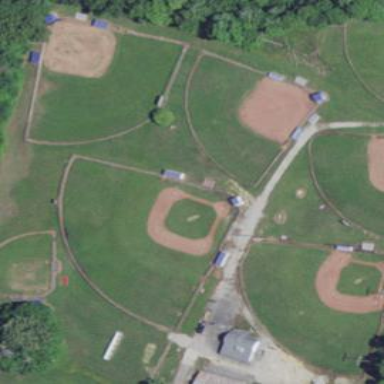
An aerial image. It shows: Baseball pitch for leisure land activities.